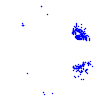
Particle: electron